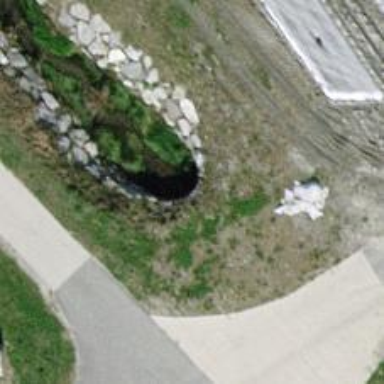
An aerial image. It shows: Ditch passing through tunnel.